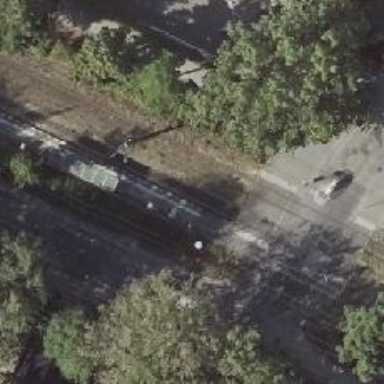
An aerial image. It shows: Tram stop.